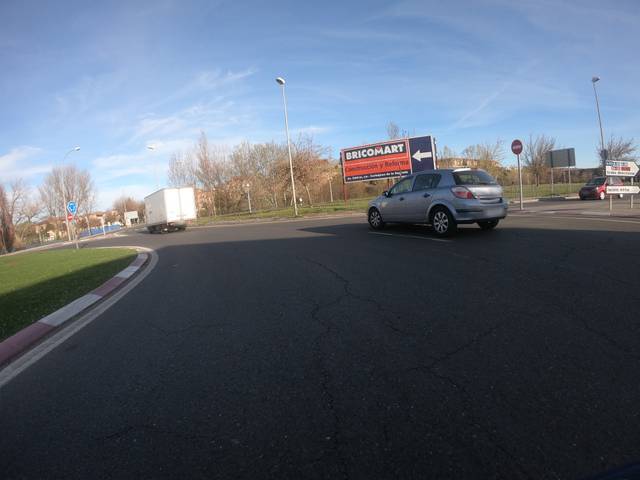
Region: Spain
Coordinates: 40.955, -5.676